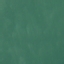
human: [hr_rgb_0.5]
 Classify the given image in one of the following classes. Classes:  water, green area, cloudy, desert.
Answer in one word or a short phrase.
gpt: water